【题型】填空题　【知识点】解析几何　【难度】medium
已知二次曲线 \( C_k \) 的方程为：\(\frac{x^2}{9-k} + \frac{y^2}{4-k} = 1\)，当 \( m \)，\( n \) 为正整数，且 \( m < n \) 时存在两条曲线 \( C_m \)，\( C_n \)，其交点 \( P \) 与点 \( F_1(-\sqrt{5},0) \)，\( F_2(\sqrt{5},0) \) 满足 \( \overrightarrow{PF_1} \cdot \overrightarrow{PF_2} = 0 \)，则 \( m + n = \underline{\quad\quad} \)
【解答】
\textbf{【答案】} 8

\vspace{1em}
\textbf{【知识点】} 双曲线定义的理解、椭圆定义及辨析

\vspace{1em}
\textbf{【分析】} 可先得 \( C_1,C_2,C_3 \) 为椭圆，\( C_5,C_6,C_7,C_8 \) 为双曲线，结合图象几何性质得到 \( m \in \{1,2,3\} \)，\( n \in \{5,6,7,8\} \)，然后根据椭圆、双曲线的定义及 \( PF_1 \perp PF_2 \) 列出方程组，即可求解。

\vspace{1em}
\textbf{【详解】} 由题意可知满足 \(\frac{x^2}{9-k} + \frac{y^2}{4-k} = 1\) 且 \( m \)，\( n \) 为正整数的曲线如下：

\( C_1:\frac{x^2}{8} + \frac{y^2}{3} = 1 \)，\( C_2:\frac{x^2}{7} + \frac{y^2}{2} = 1 \)，\( C_3:\frac{x^2}{6} + y^2 = 1 \) 为椭圆，

\( C_5:\frac{x^2}{4} - y^2 = 1 \)，\( C_6:\frac{x^2}{3} - \frac{y^2}{2} = 1 \)，\( C_7:\frac{x^2}{2} - \frac{y^2}{3} = 1 \)，\( C_8:x^2 - \frac{y^2}{4} = 1 \) 为双曲线，

结合图形的几何性质，任意两椭圆之间无公共点，任意两双曲线之间也无公共点，

故 \( m \in \{1,2,3\} \)，\( n \in \{5,6,7,8\} \)，

因为 \( \overrightarrow{PF_1} \cdot \overrightarrow{PF_2} = 0 \)，所以 \( PF_1 \perp PF_2 \)，

设 \( |PF_1| = d_1 \)，\( |PF_2| = d_2 \)，则根据椭圆、双曲线的定义及 \( PF_1 \perp PF_2 \) 可得
\[
\begin{cases}
d_1 + d_2 = 2\sqrt{9 - m} \quad \textcircled{1} \\
|d_1 - d_2| = 2\sqrt{9 - n} \quad \textcircled{2} \\
d_1^2 + d_2^2 = 20 \quad \textcircled{3}
\end{cases}
\]

\(\textcircled{1}^2 + \textcircled{2}^2\) 可得 \( d_1^2 + d_2^2 = 36 - 2(m + n) \) 代入 \(\textcircled{3}\)

解得 \( m + n = 8 \)，

所以存在这样的 \( C_m,C_n \)，且
\[
\begin{cases}
m = 1 \\
n = 7
\end{cases}
\quad \text{或} \quad
\begin{cases}
m = 2 \\
n = 6
\end{cases}
\quad \text{或} \quad
\begin{cases}
m = 3 \\
n = 5
\end{cases}
\]

故答案为：\(\boldsymbol{8}\)

\vspace{1em}
\textbf{【点睛】} 关键点点睛：本题求解的关键是利用两类曲线的定义建立等量关系式，结合勾股定理，从而得出结果。
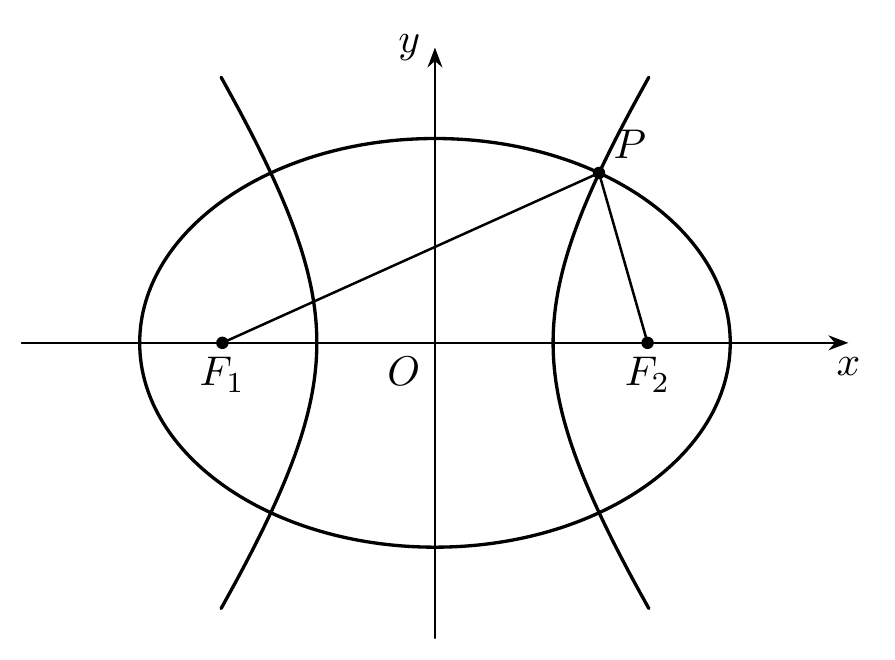